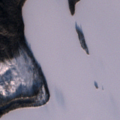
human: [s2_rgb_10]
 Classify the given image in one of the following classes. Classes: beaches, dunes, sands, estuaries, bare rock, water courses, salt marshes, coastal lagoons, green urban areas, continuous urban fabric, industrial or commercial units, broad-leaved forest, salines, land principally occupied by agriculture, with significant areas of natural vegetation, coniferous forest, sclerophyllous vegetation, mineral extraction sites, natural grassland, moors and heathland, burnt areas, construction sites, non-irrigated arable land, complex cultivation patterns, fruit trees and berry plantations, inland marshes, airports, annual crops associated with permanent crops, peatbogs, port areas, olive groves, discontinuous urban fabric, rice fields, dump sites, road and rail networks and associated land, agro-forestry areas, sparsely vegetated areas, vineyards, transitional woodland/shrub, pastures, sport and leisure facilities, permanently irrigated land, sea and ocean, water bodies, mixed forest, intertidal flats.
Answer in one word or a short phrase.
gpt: coniferous forest, water bodies